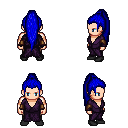
a pixel art fantasy rpg character, male body template, human, light skin, purple robe, gold greaves, blue extra-long topknot hairstyle, leather bracers, black shoes, four views (front, back, left, right), 2x2 character sprite sheet, small pixel art, hard edges, no anti-aliasing